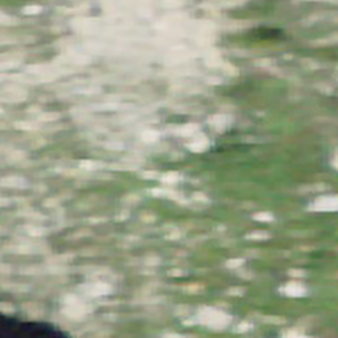
Label: other